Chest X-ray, AP view. Patient: 32 years old, sex M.
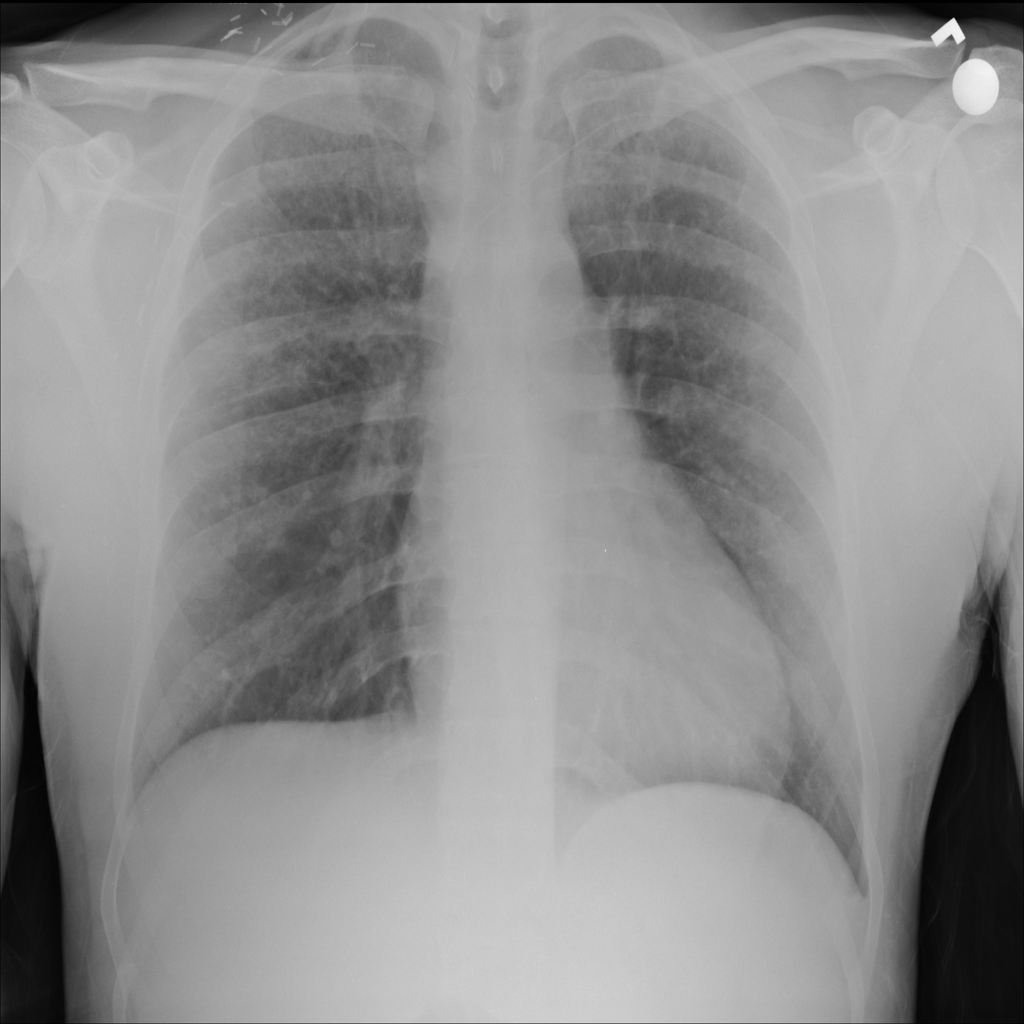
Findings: No Finding